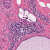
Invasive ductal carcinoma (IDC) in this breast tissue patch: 0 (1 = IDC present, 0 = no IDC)